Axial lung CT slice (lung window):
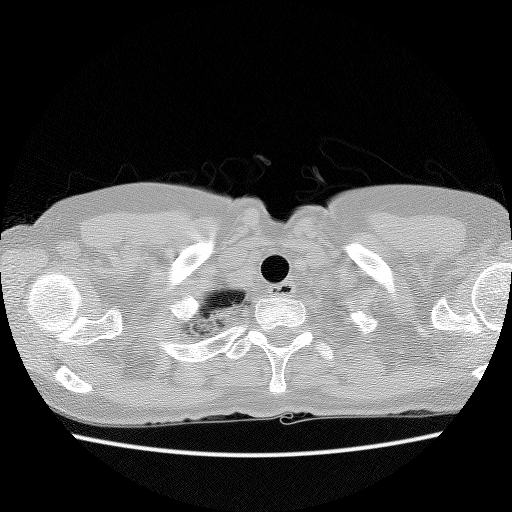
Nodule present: no